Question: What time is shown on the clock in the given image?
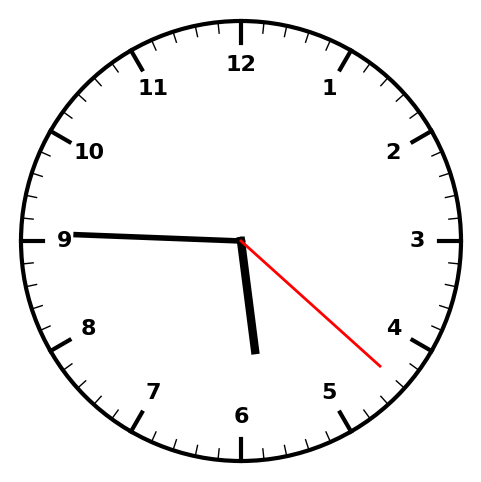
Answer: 05:45:22